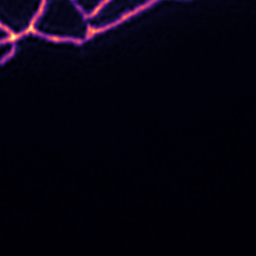
Label: Super-resolution ER image